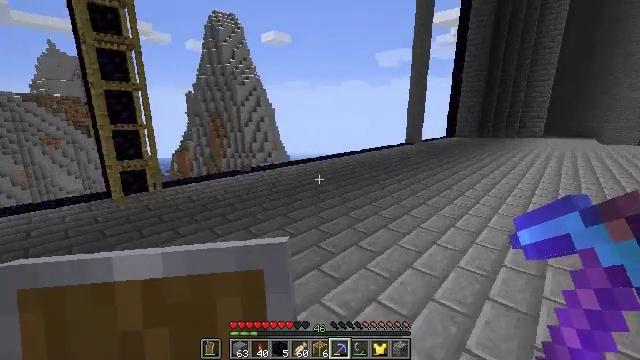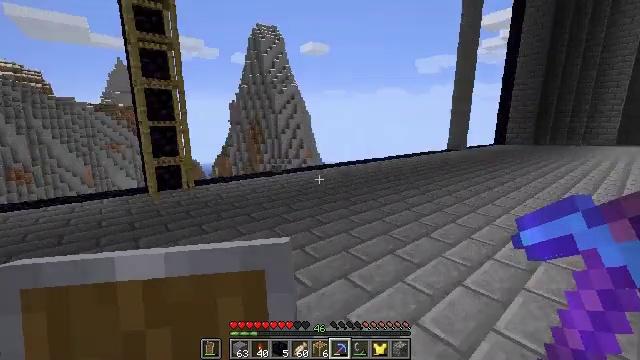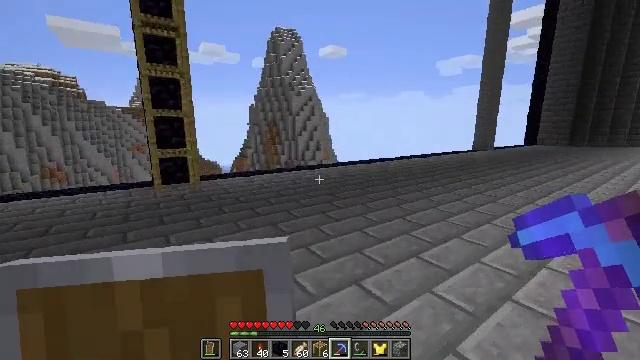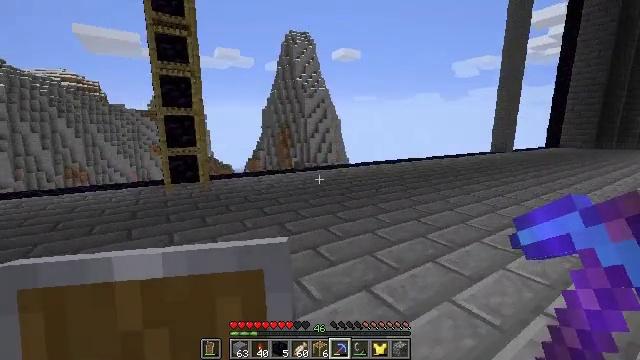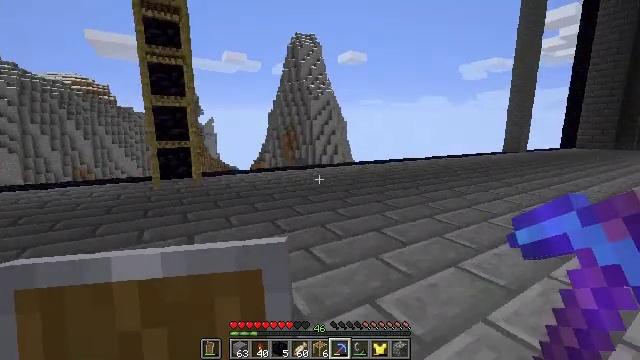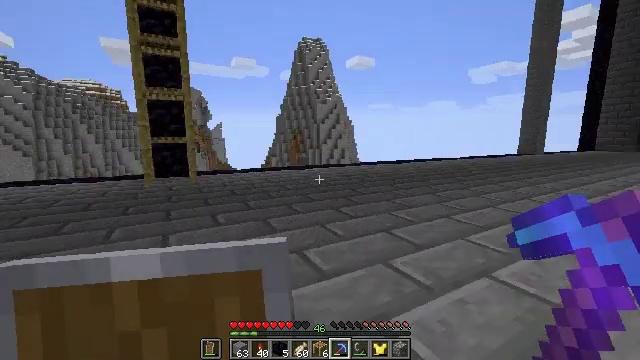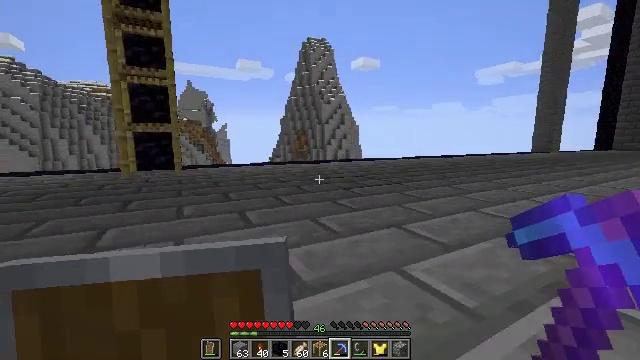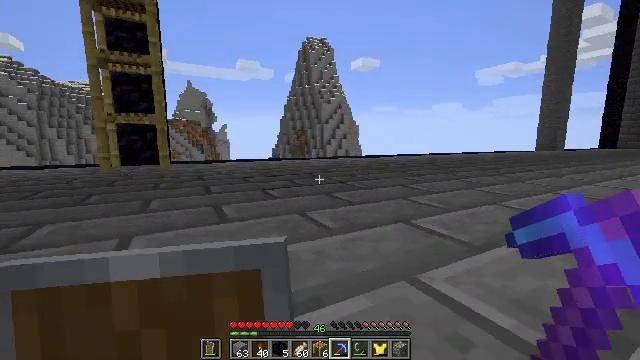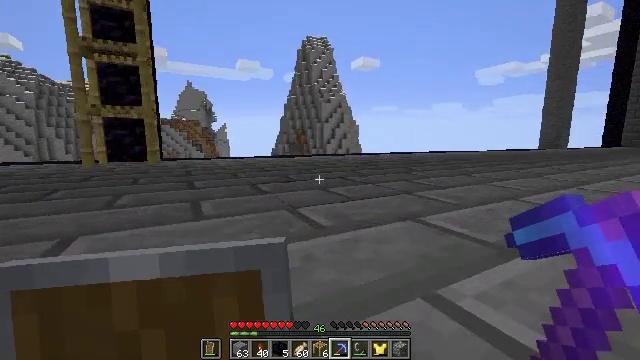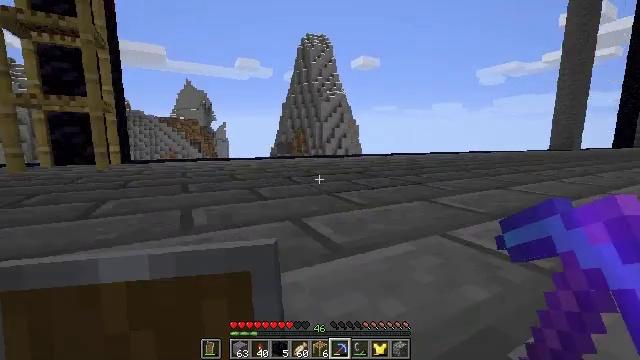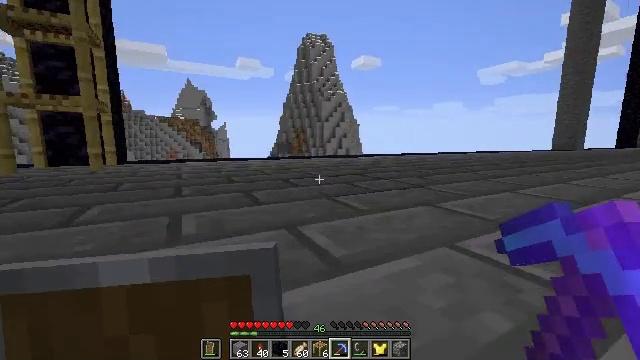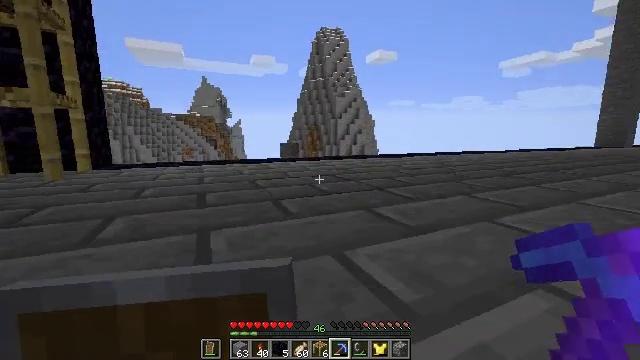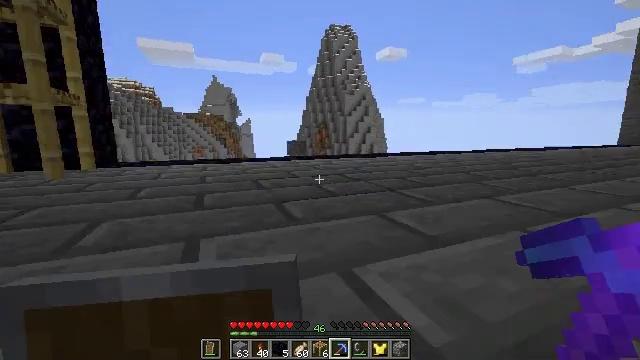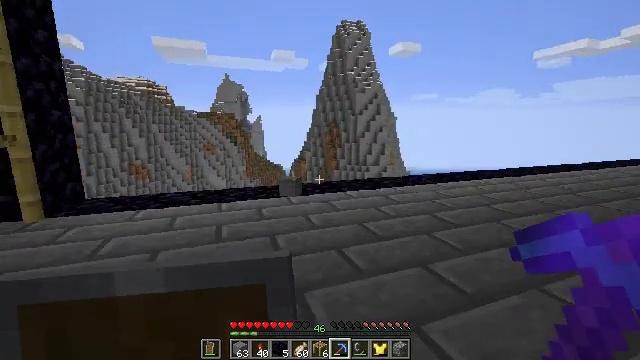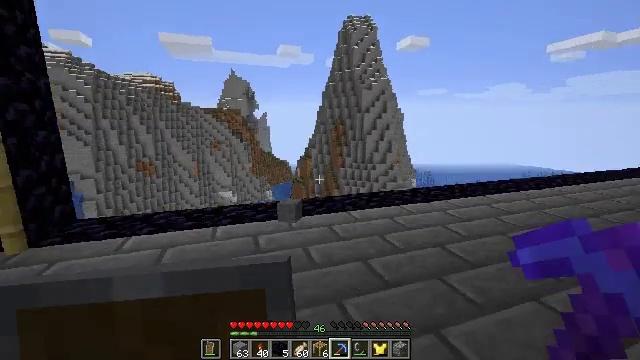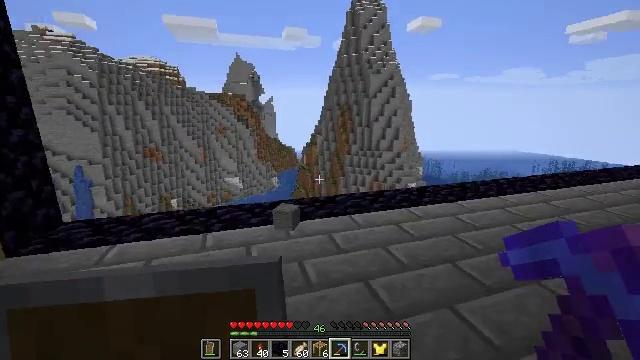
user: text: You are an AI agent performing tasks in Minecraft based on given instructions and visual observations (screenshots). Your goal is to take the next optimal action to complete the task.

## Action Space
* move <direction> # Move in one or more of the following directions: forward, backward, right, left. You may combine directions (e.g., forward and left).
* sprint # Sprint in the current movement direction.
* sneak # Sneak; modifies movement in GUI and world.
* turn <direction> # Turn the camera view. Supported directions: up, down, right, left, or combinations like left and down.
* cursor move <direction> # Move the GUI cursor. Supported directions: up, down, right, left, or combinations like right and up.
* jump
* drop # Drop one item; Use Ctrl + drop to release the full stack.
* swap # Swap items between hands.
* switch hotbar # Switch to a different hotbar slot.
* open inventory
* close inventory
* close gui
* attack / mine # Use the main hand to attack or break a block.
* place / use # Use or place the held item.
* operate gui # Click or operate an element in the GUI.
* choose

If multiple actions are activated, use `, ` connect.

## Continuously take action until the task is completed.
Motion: motion action
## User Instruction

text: Dismantle the scaffolding.
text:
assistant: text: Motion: turn left and up
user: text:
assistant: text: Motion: turn left
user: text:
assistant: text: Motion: turn left
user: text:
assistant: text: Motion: turn left
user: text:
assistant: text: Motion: turn left and up
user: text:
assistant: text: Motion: turn left
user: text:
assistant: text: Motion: no_op
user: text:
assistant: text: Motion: no_op
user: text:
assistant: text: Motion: move forward
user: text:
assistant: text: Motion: move forward
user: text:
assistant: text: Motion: move forward, turn left
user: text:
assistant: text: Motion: move forward, turn left
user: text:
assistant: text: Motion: move forward, turn left
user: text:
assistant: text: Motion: move forward, turn left
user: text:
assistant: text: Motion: move forward, turn left and down
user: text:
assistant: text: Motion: move forward, turn left and down
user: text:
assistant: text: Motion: move forward, turn down
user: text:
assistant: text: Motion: move forward, turn left and down
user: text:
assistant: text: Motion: turn left and down
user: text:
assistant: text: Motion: turn left and down
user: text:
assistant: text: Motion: turn left and down
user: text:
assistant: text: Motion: turn left
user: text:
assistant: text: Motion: turn left and down
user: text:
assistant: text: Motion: move forward, turn left
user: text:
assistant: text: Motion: move forward
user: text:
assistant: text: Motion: move forward, turn left
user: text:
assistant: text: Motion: move forward, turn left and down
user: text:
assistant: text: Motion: turn left and up
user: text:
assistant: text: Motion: turn left and up
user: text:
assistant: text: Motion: turn left